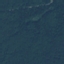
Land use / land cover class: Forest